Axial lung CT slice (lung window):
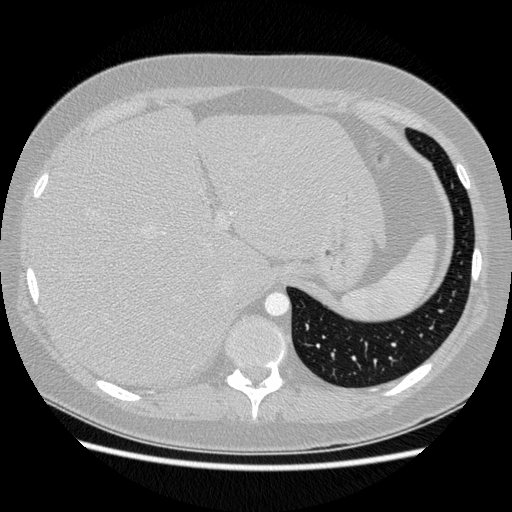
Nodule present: no